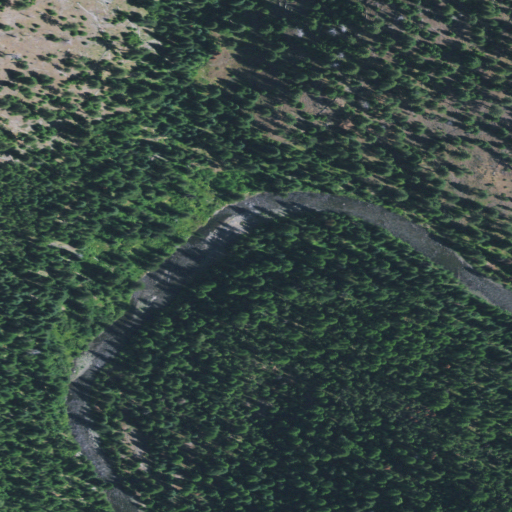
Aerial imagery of valley in Oregon named McCarty Gulch containing evergreen forest, shrub, and grassland